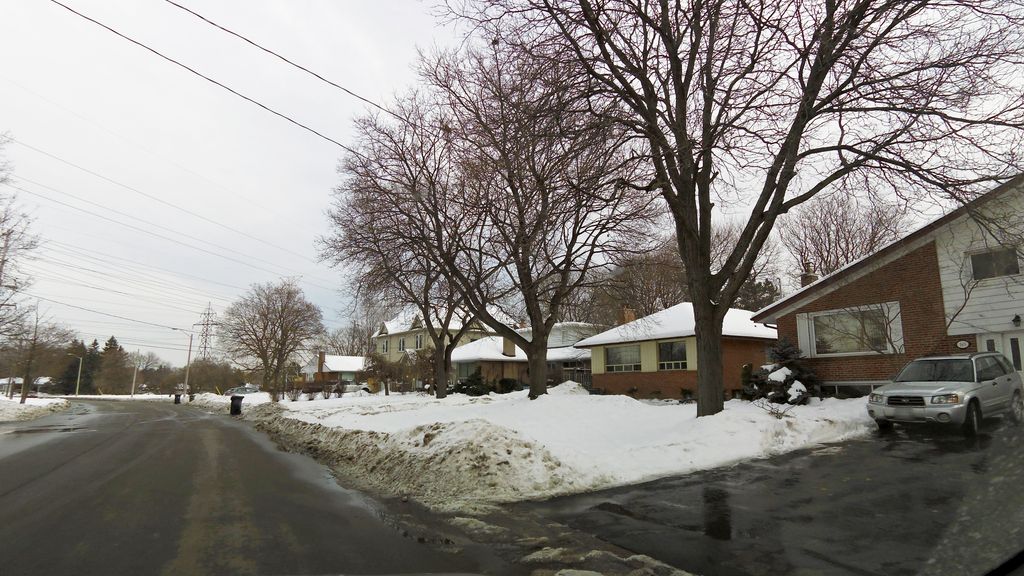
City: toronto